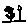
Label: flower